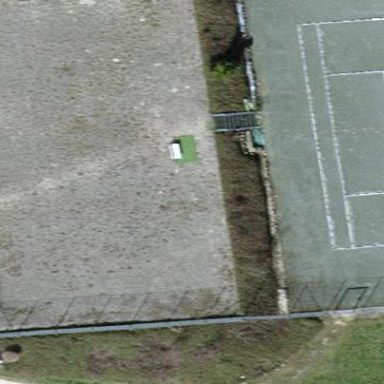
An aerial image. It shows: Sandy tennis court.